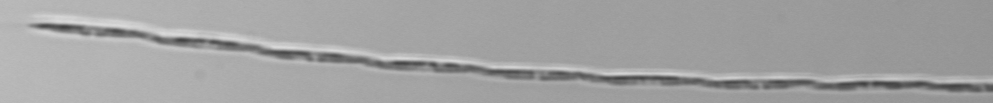
Label: Pseudo-nitzschia